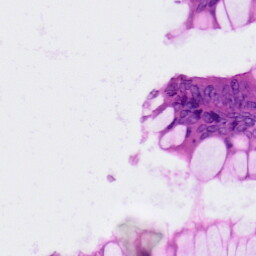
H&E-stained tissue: Colon